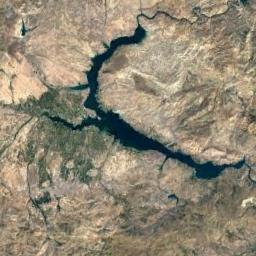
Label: lake